Question: I have a Form and I want to add two controls: a ComboBox and a ListView. The ComboBox has to occupy the upper part, while the ListBox .
Like in the following picture:

What have I to do? What are the right properties to modify?
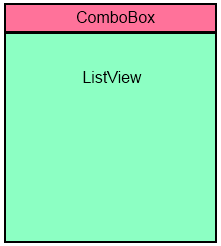
Answer: Create a new form, then add you two controls - the 'ComboBox' and the 'ListBox'. Now, first in the designer set the 'ComboBox's 'Dock' property to 'Top'. Then select the 'ListBox' and set its 'Dock' property to 'Fill'. This will do what you require.
I hope this helps.